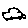
Label: car